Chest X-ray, PA view. Patient: 30 years old, sex M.
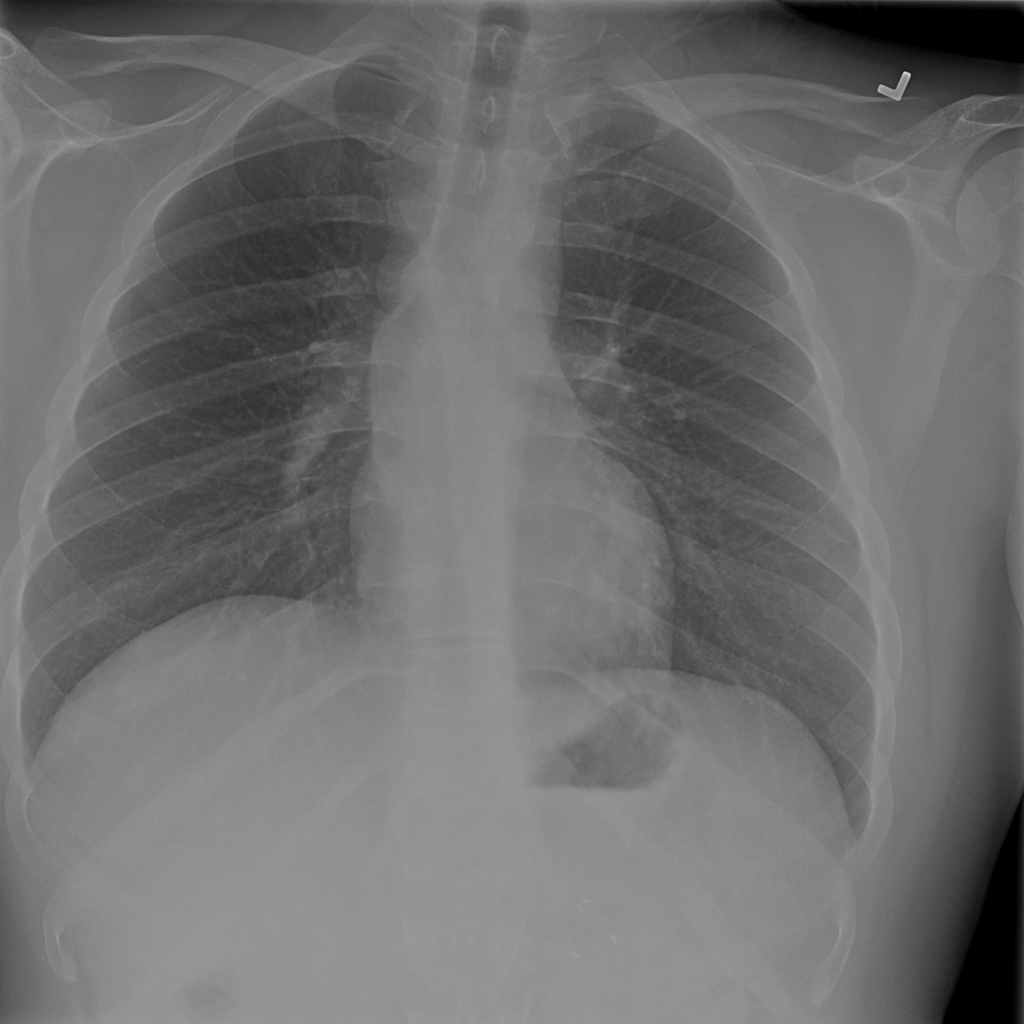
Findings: No Finding